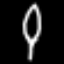
Label: leaf